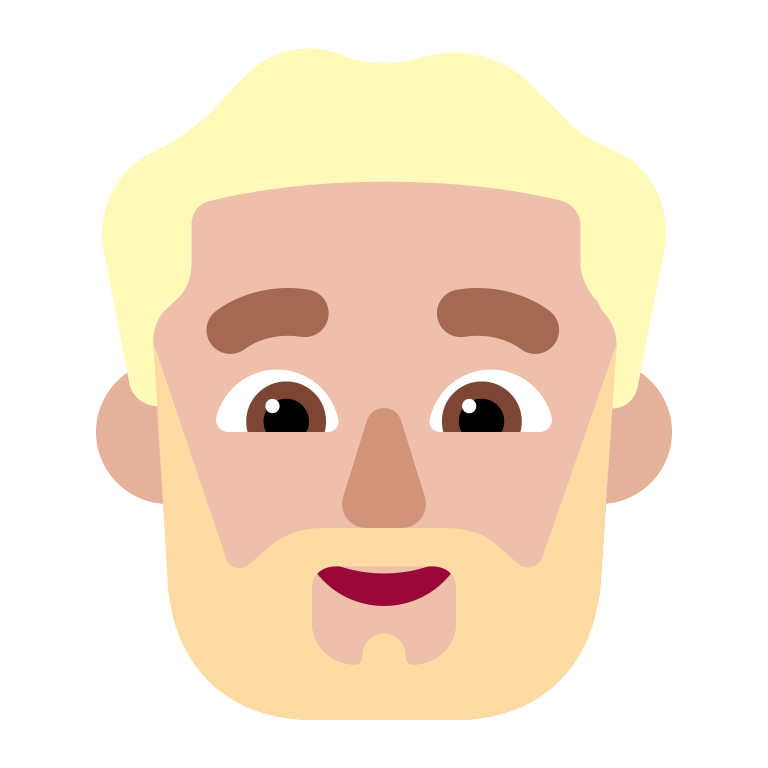
man beard flat  light